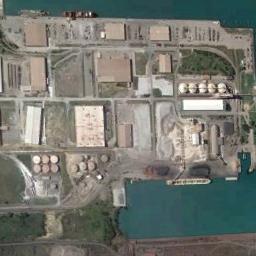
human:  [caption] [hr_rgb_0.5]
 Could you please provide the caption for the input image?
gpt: The industrial area with some industrial equipment and some workshops is next to the waters .

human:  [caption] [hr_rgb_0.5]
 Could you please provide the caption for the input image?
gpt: There are many blue houses in the industrial area .

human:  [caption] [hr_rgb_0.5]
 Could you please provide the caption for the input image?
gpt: Numerous houses of different shapes and sizes are in the industrial area .

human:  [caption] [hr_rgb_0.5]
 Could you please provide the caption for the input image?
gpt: This industrial area is an industrial wharf, With workshops and roads, Round storage tanks and powdery material yards, And ships docked next to it .

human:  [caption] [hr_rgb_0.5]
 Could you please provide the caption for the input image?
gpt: There are some brown buildings on the industrial area with green water around .